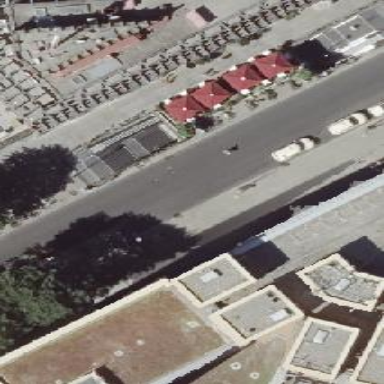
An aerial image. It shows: Street side parking area with sett surface.